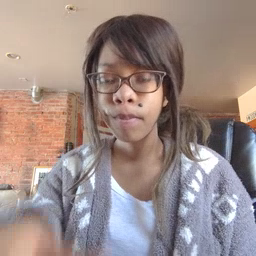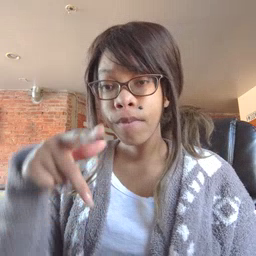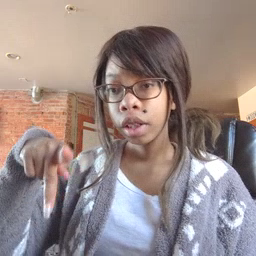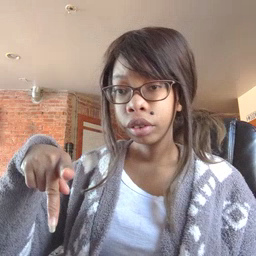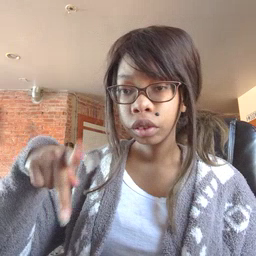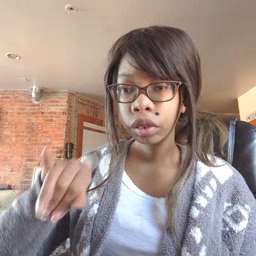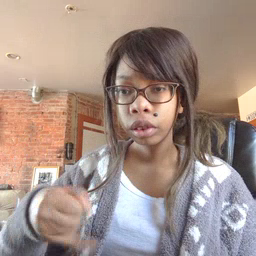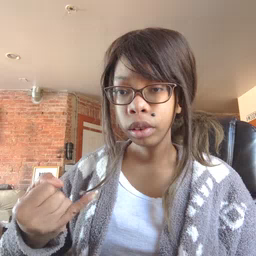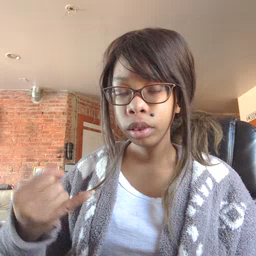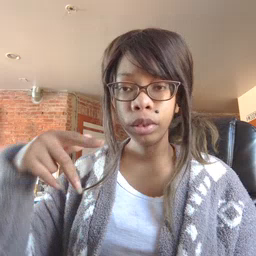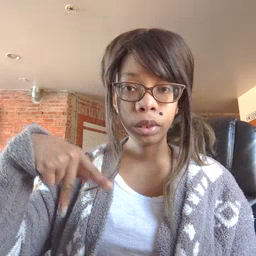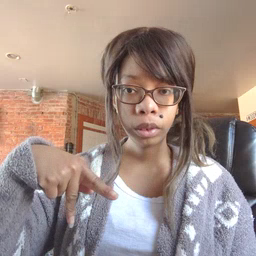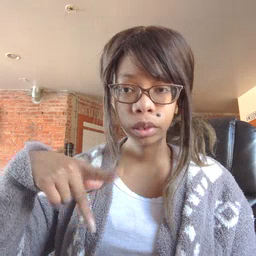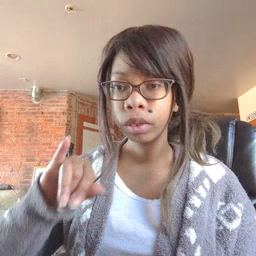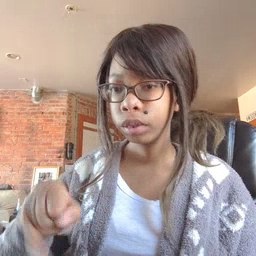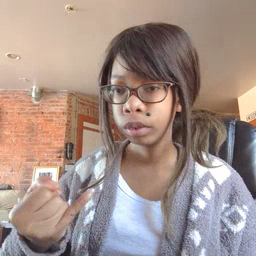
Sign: pajamas